Field crop: maize
Growth stage: 1
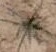
Species: salsola